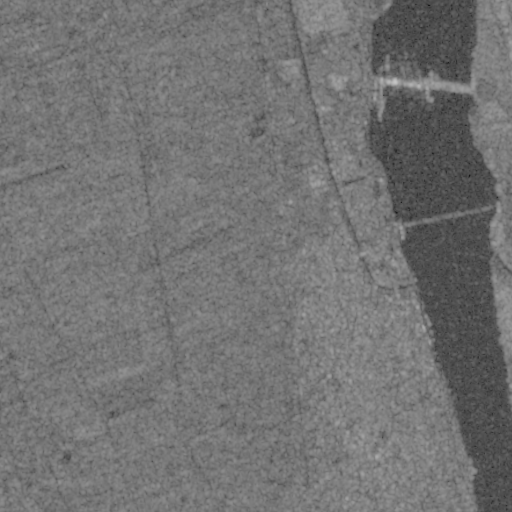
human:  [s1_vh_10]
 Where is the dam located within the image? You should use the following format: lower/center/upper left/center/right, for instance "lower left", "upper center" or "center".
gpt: The dam is located in the upper right of the image.
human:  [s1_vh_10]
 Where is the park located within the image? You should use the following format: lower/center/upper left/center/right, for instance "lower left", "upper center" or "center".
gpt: The park is located in the lower right of the image.
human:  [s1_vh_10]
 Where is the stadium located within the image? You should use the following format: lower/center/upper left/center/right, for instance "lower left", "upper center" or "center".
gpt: The stadium is located in the center right of the image.
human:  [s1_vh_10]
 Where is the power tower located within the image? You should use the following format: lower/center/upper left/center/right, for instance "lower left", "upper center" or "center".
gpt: There is no power tower in the image.

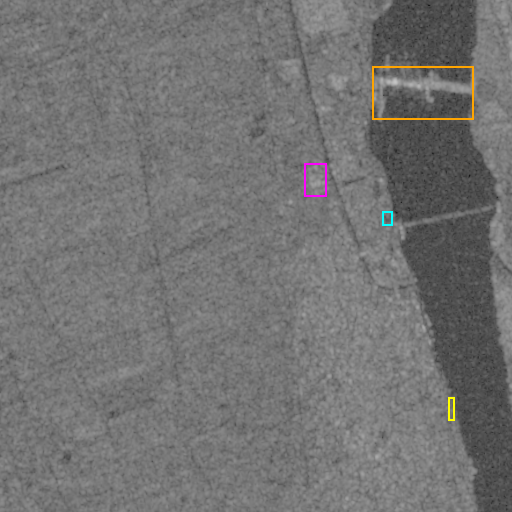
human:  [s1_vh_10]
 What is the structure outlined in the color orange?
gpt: The structure outlined in orange is a dam.
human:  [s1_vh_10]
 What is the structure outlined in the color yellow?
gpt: The structure outlined in yellow is a park.
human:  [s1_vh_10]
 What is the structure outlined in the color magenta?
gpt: The structure outlined in magenta is a power substation.
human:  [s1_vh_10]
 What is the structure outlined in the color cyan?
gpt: The structure outlined in cyan is a stadium.
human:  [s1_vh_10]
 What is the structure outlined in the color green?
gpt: There is no green outline.